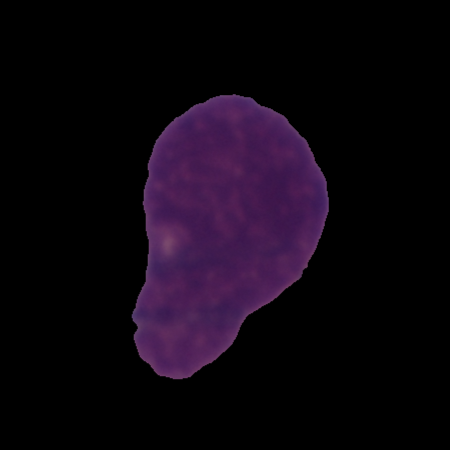
Label: cancer